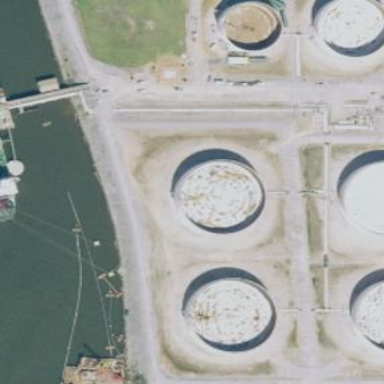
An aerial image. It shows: Industrial area designated as petroleum terminal.